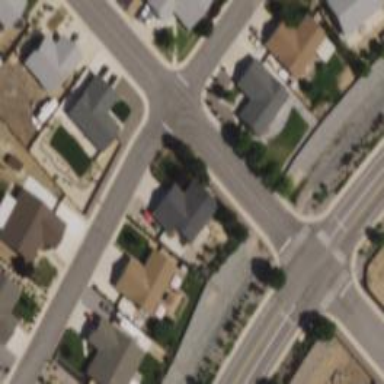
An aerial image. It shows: Residential road with asphalt surface and separate sidewalk.